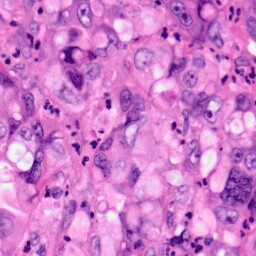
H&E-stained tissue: Pancreatic